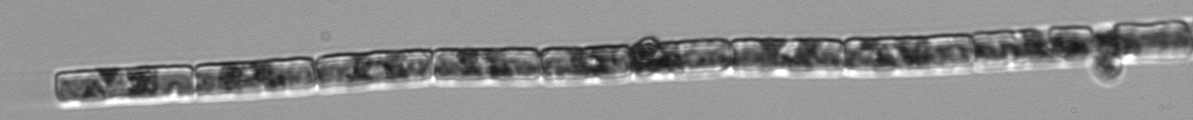
Label: Guinardia_delicatula